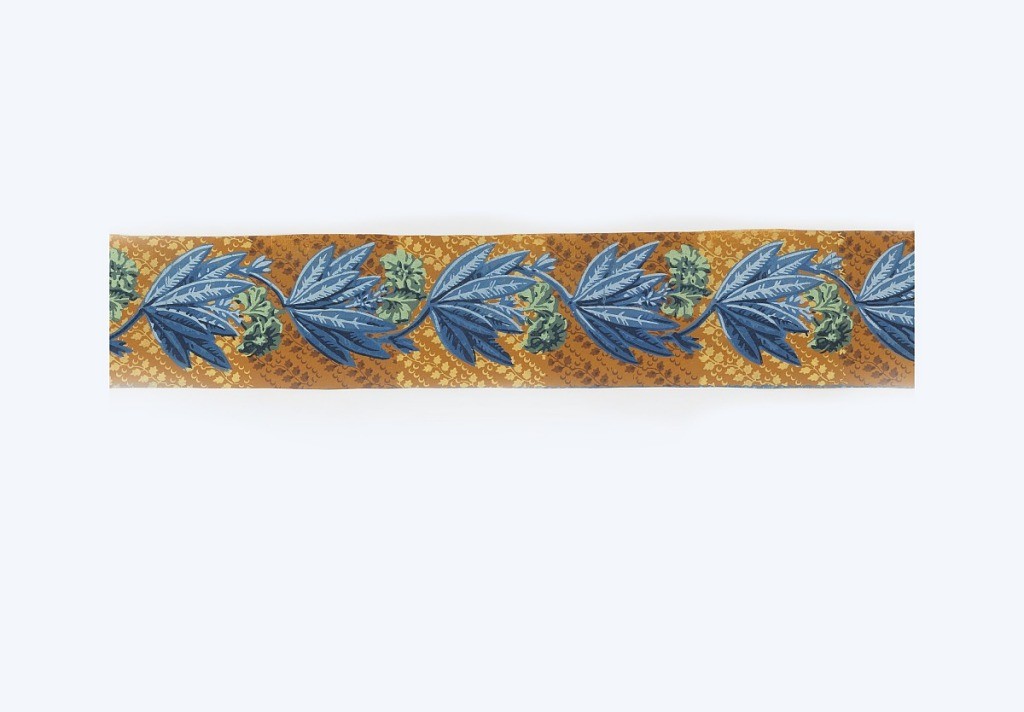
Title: Border
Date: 1820–1830
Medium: Block-printed on handmade paper
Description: Border cut from a strip of wallpaper containing several of these stripes. Design consists of a repeating cluster of long pointed blue leaves with two green flowers. These clusters are placed at regular intervals on a curving serpentine stem. Running in parallel diagonal lines across medium brown field are rows of alternating maiden-hair fern leaves and tiny crescents divided in vertical sections of alternating pale and dark brown coloring.